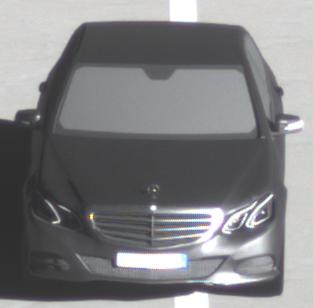
Make: Mercedes-Benz
Model: E 200
Detailed model: E-Class (212) Limousine
Model produced from: 2013/04
Model produced until: 2015/10
Doors: 4
Color: gray
Road condition: dry road
Daytime: morning or afternoon
Contrast: high contrast